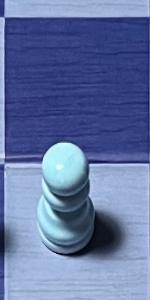
Label: Pawn_White